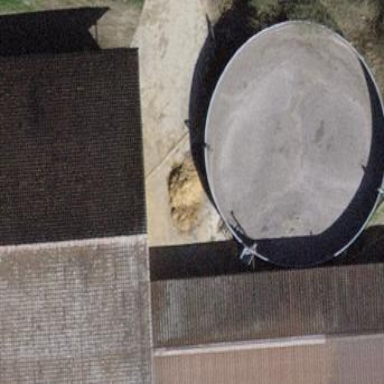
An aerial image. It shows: Storage tank with man-made structure.